Field crop: tomato
Growth stage: 1
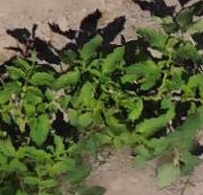
Species: tomato